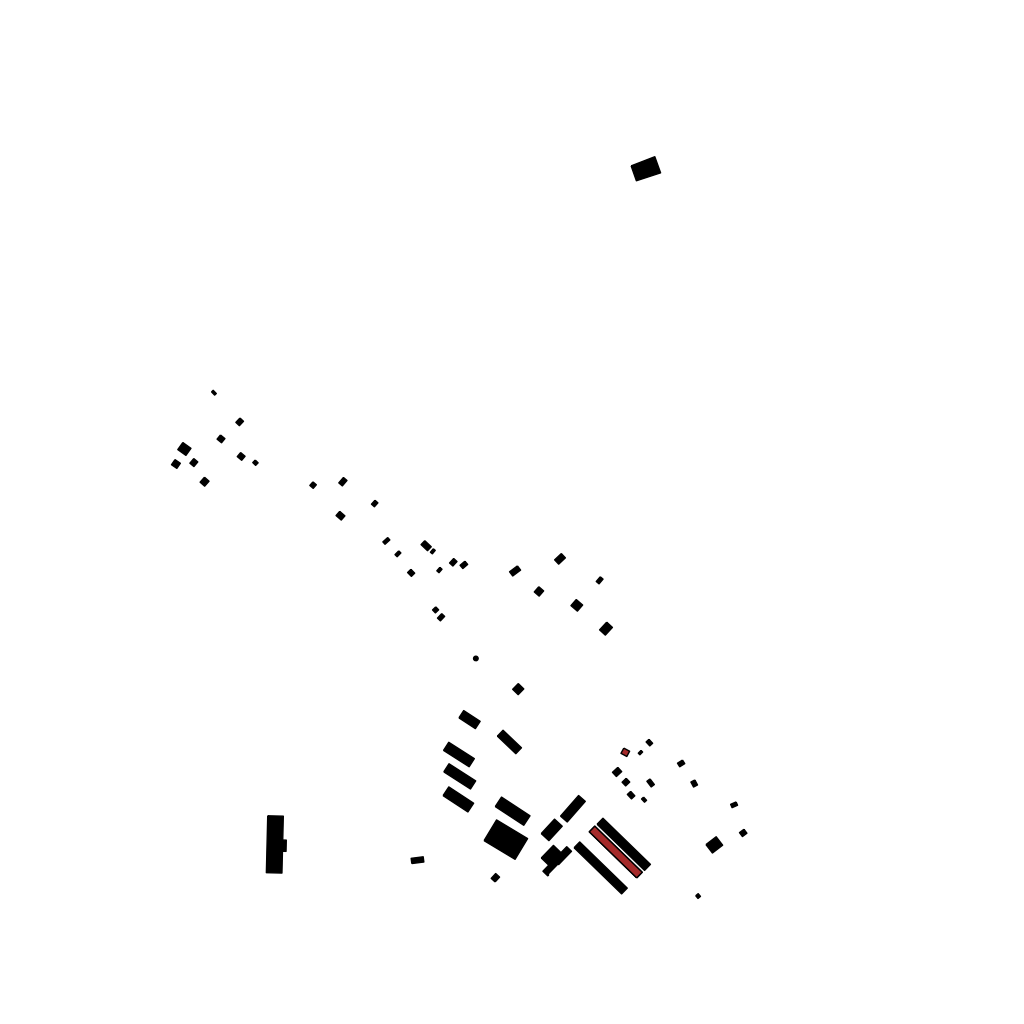
Tags: overhead vector_map, agriculture, recreation, residential, individual_rise, low_rise, density_1, Building, Facility, 1.0 km²